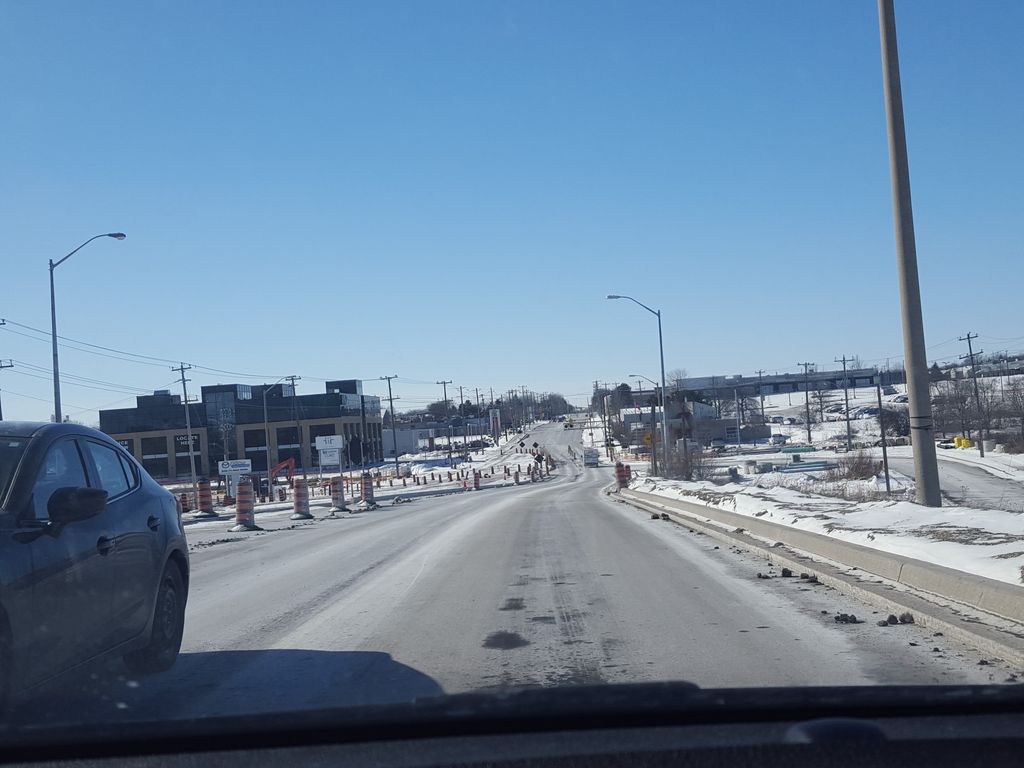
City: kitchener-waterloo